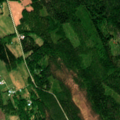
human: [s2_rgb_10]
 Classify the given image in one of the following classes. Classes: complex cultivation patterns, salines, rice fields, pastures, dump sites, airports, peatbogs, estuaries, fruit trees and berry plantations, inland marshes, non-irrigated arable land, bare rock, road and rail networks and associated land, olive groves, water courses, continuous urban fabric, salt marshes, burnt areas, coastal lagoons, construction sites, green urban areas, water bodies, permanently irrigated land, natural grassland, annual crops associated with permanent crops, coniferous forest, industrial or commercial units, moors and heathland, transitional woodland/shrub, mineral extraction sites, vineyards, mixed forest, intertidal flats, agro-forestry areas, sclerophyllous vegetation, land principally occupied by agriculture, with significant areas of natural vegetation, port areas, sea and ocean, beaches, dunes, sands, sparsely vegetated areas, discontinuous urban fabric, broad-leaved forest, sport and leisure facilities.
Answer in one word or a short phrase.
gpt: broad-leaved forest, mixed forest, transitional woodland/shrub